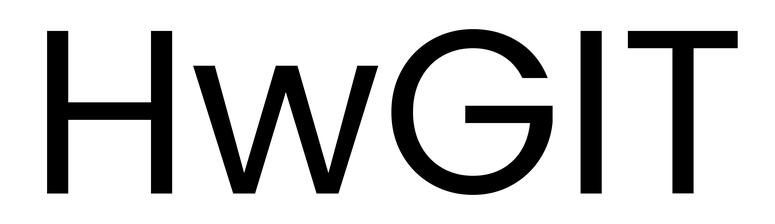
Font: Poppins-Regular